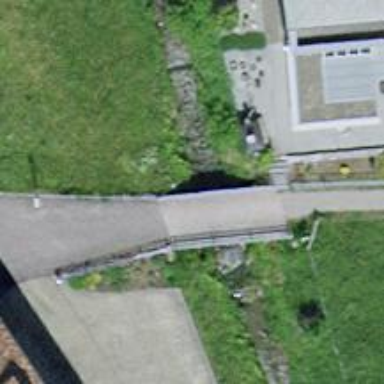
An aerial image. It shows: Cycleway with grade 1 tracktype.